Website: macys
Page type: customer-info-address
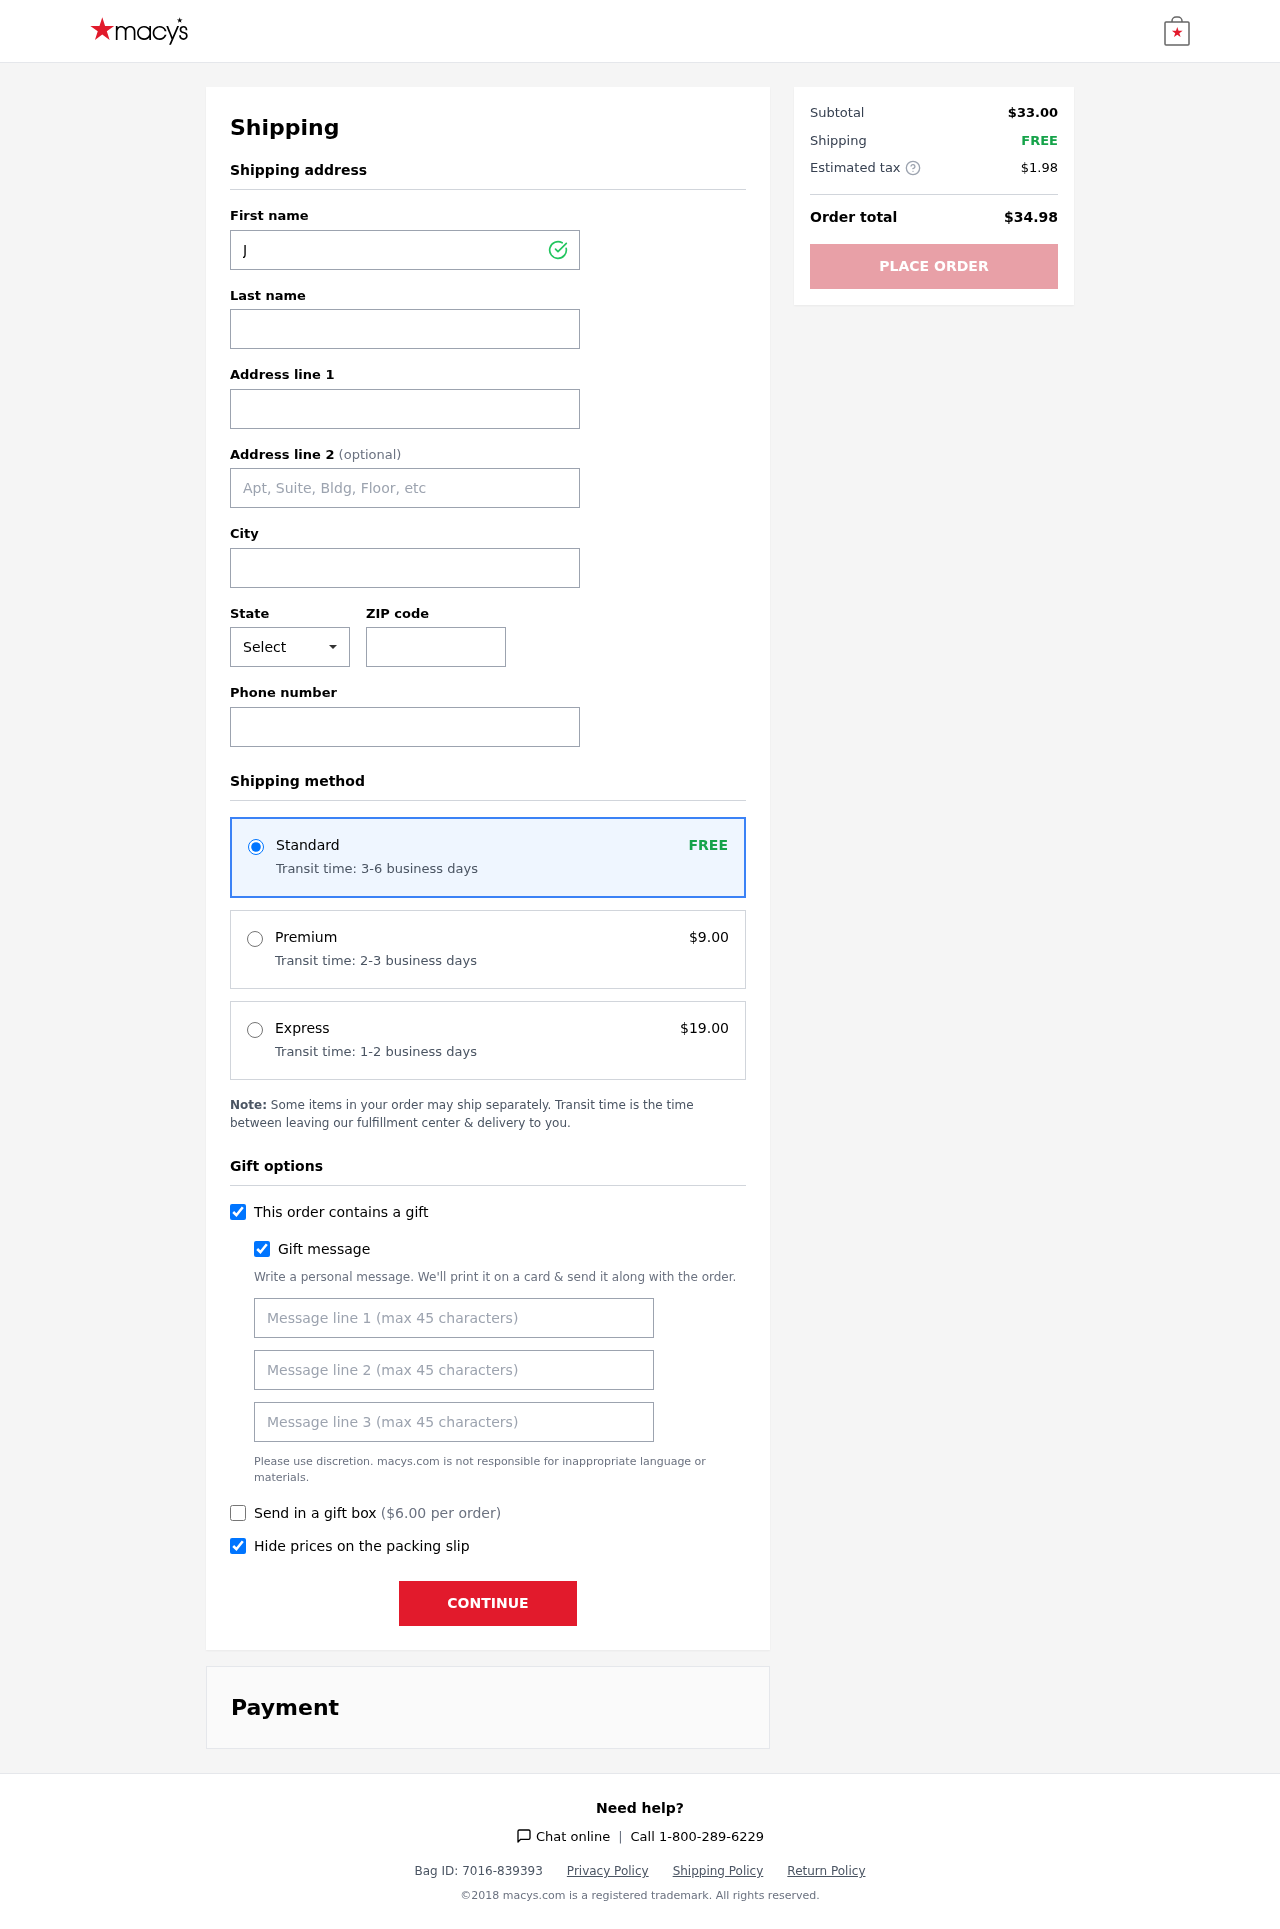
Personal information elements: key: PII_CITY
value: New Savannahshire
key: PII_FIRSTNAME
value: Jim
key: PII_GIFT_MESSAGE
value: Hey Justin, I remember you mentioning how much you needed sturdy kitchen bags, so I grabbed these for you! Hope they make your cleanup a little easier. Enjoy!  Jim
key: PII_LASTNAME
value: Harrington
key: PII_PHONE
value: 8297806865
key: PII_POSTCODE
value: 67129
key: PII_STATE_ABBR
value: NJ
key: PII_STREET
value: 60917 Barrett Parkways Apt. 708
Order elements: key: ORDER_SHIPPING_STANDARD
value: FREE
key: ORDER_SHIPPING_STANDARD_TIME
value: Transit time: 3-6 business days
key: ORDER_SHIPPING_PREMIUM
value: $9.00
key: ORDER_SHIPPING_PREMIUM_TIME
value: Transit time: 2-3 business days
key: ORDER_SHIPPING_EXPRESS
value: $19.00
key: ORDER_SHIPPING_EXPRESS_TIME
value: Transit time: 1-2 business days
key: ORDER_GIFT_BOX_FEE
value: $6.00
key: ORDER_SUBTOTAL
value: $33.00
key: ORDER_SHIPPING_COST
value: FREE
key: ORDER_TAX
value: $1.98
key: ORDER_TOTAL
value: $34.98